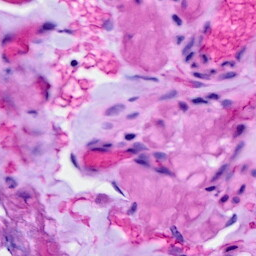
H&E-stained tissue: Ovarian